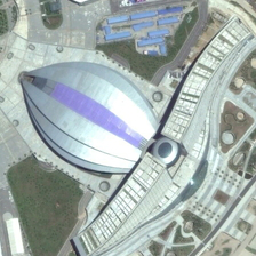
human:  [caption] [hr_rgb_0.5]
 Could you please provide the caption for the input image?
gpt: White oval buildings are connected with rectangular buildings.

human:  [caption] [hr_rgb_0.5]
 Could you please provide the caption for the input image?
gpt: A corner of the city center.

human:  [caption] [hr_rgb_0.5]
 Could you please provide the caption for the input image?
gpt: there are a lot of houses and plants around the center of a city .

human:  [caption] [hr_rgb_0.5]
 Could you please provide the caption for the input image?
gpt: White oval buildings are connected with rectangular buildings.

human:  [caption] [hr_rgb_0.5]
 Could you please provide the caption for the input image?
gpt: At the corner of the city center.